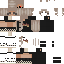
A female human skin with medium skin, wearing blonde long hair dressed in a blue hoodie and black pants, featuring a closed mouth.